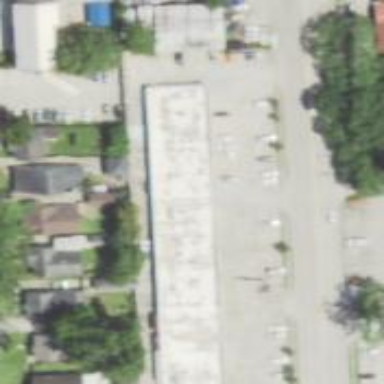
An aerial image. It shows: Supermarket.